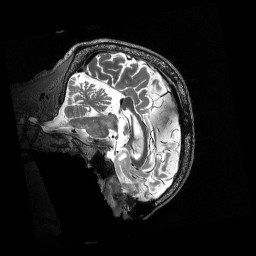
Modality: T2w
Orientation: sagittal
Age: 71
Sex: male
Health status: healthy
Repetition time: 3.2 s
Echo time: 0.563 s